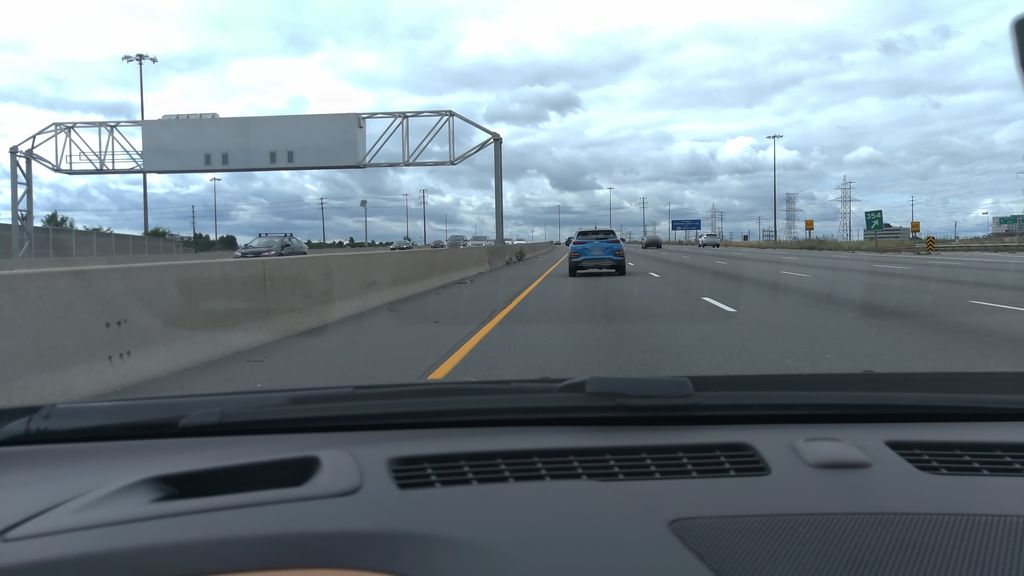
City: toronto